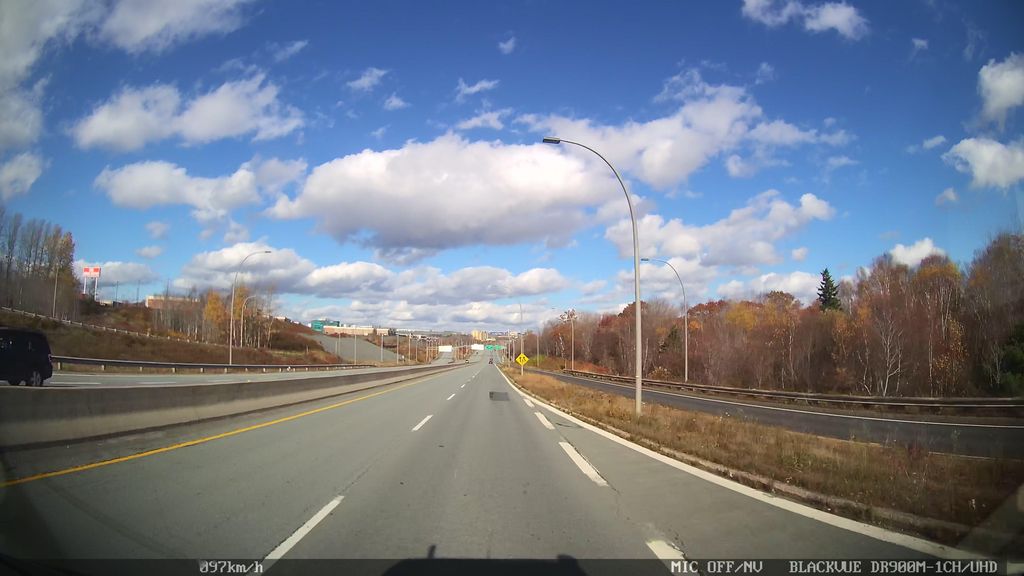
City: halifax